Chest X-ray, AP view. Patient: 58 years old, sex M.
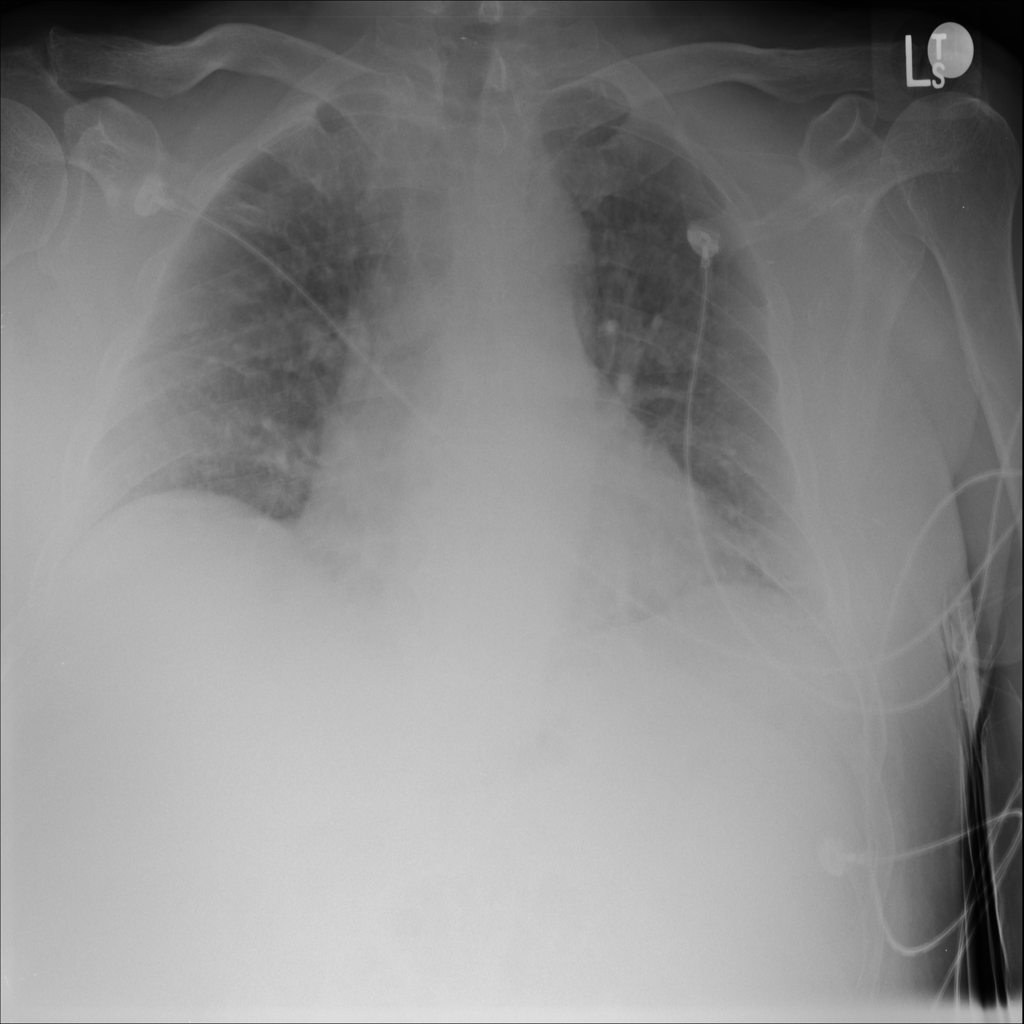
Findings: No Finding